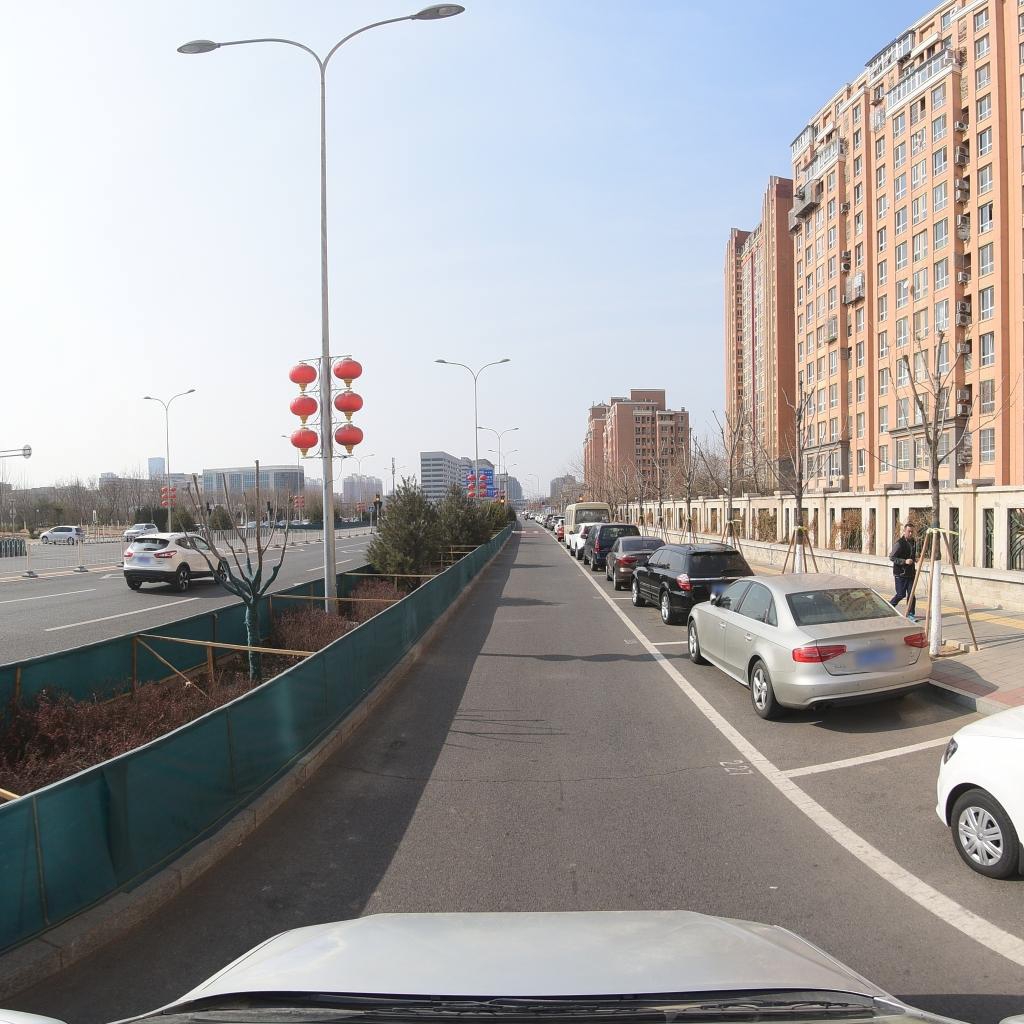
Region: Fengtai
Road damage annotations: transverse crack